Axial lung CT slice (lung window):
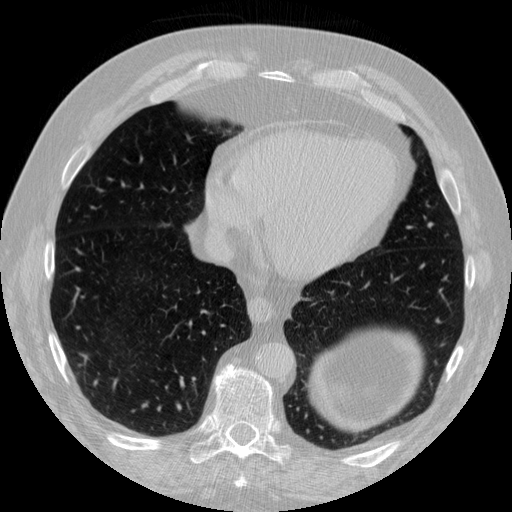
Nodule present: no